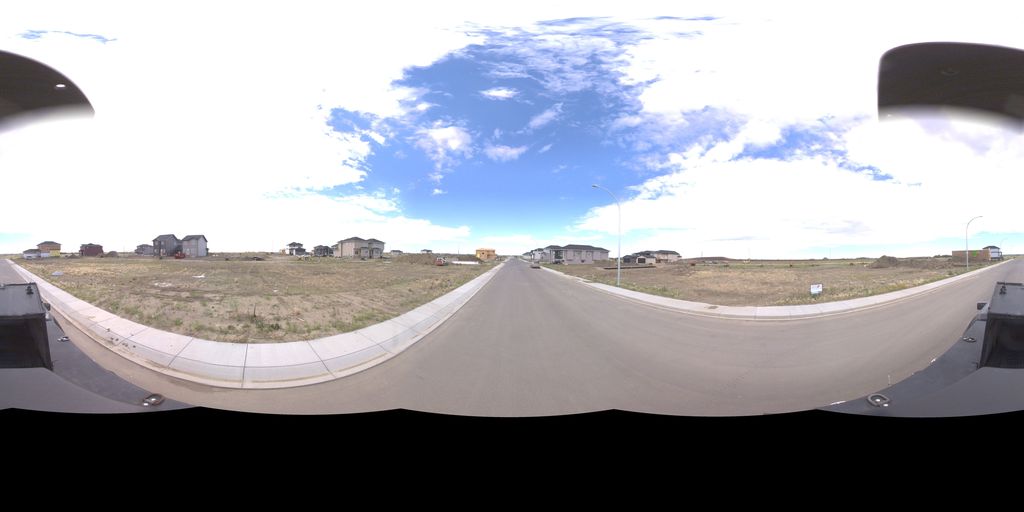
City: saskatoon